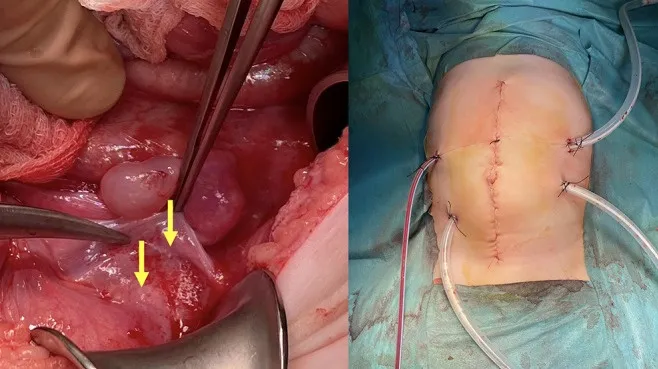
On the left:intraoperative image: pelvic peritoneum with tumor implants (yellow arrows). On the right:abdomen during HIPEC.
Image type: medical_photograph (other_medical_photograph)